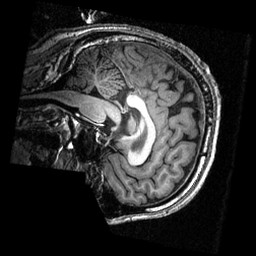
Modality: T1w
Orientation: sagittal
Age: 27
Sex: male